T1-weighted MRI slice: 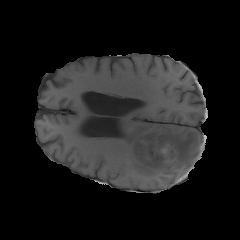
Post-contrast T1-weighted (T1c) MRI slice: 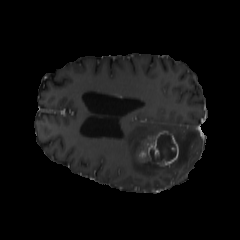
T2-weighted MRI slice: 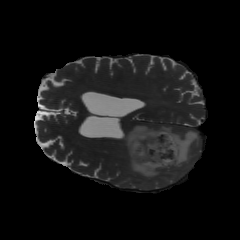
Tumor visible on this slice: yes